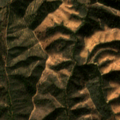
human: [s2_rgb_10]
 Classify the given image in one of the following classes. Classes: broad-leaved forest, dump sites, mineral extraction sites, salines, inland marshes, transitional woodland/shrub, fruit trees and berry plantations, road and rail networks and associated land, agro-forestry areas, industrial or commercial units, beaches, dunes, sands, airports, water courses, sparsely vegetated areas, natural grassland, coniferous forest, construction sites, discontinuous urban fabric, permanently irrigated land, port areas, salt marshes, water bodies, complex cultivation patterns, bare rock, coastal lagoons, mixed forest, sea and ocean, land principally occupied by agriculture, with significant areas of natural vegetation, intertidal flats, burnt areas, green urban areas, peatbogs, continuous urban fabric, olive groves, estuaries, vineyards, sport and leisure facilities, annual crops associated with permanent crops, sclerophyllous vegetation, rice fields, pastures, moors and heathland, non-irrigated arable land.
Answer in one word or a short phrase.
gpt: land principally occupied by agriculture, with significant areas of natural vegetation, broad-leaved forest, transitional woodland/shrub